Field crop: maize
Growth stage: 2
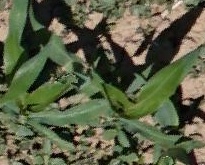
Species: maize